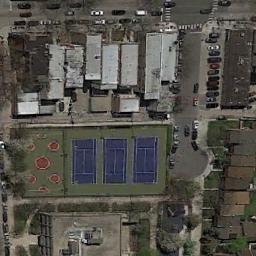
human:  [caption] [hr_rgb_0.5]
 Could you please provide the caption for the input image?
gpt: There are many buildings of different shapes beside the tennis courts .

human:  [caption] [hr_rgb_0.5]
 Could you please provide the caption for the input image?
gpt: There are two tennis courts and four billiards tables on the playground .

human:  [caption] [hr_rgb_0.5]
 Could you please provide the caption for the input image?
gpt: The tennis court is next to some buildings and roads .

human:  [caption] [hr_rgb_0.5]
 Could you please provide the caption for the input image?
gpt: Neatly arranged tennis courts sandwiched between residential areas and parking lots .

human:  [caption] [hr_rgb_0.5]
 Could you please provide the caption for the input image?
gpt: There are many buildings around the tennis courts .